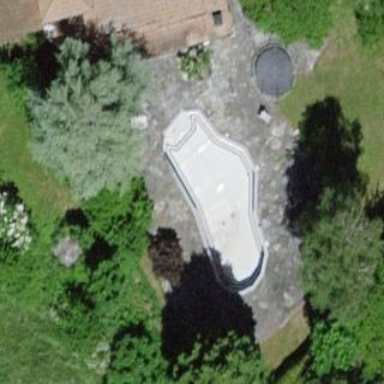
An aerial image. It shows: Swimming pool located in leisure land.